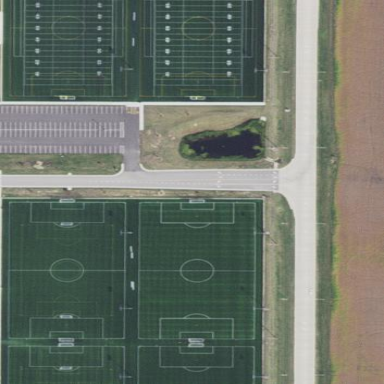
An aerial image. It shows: Soccer pitch for outdoor sports and leisure activities.